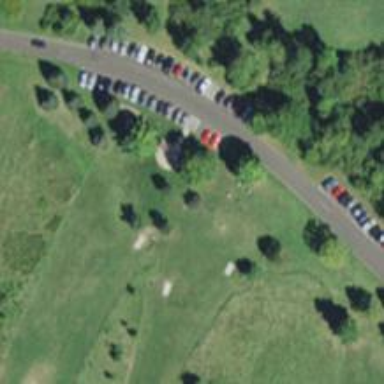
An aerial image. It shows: Disc golf pitch on leisure land.